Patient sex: M
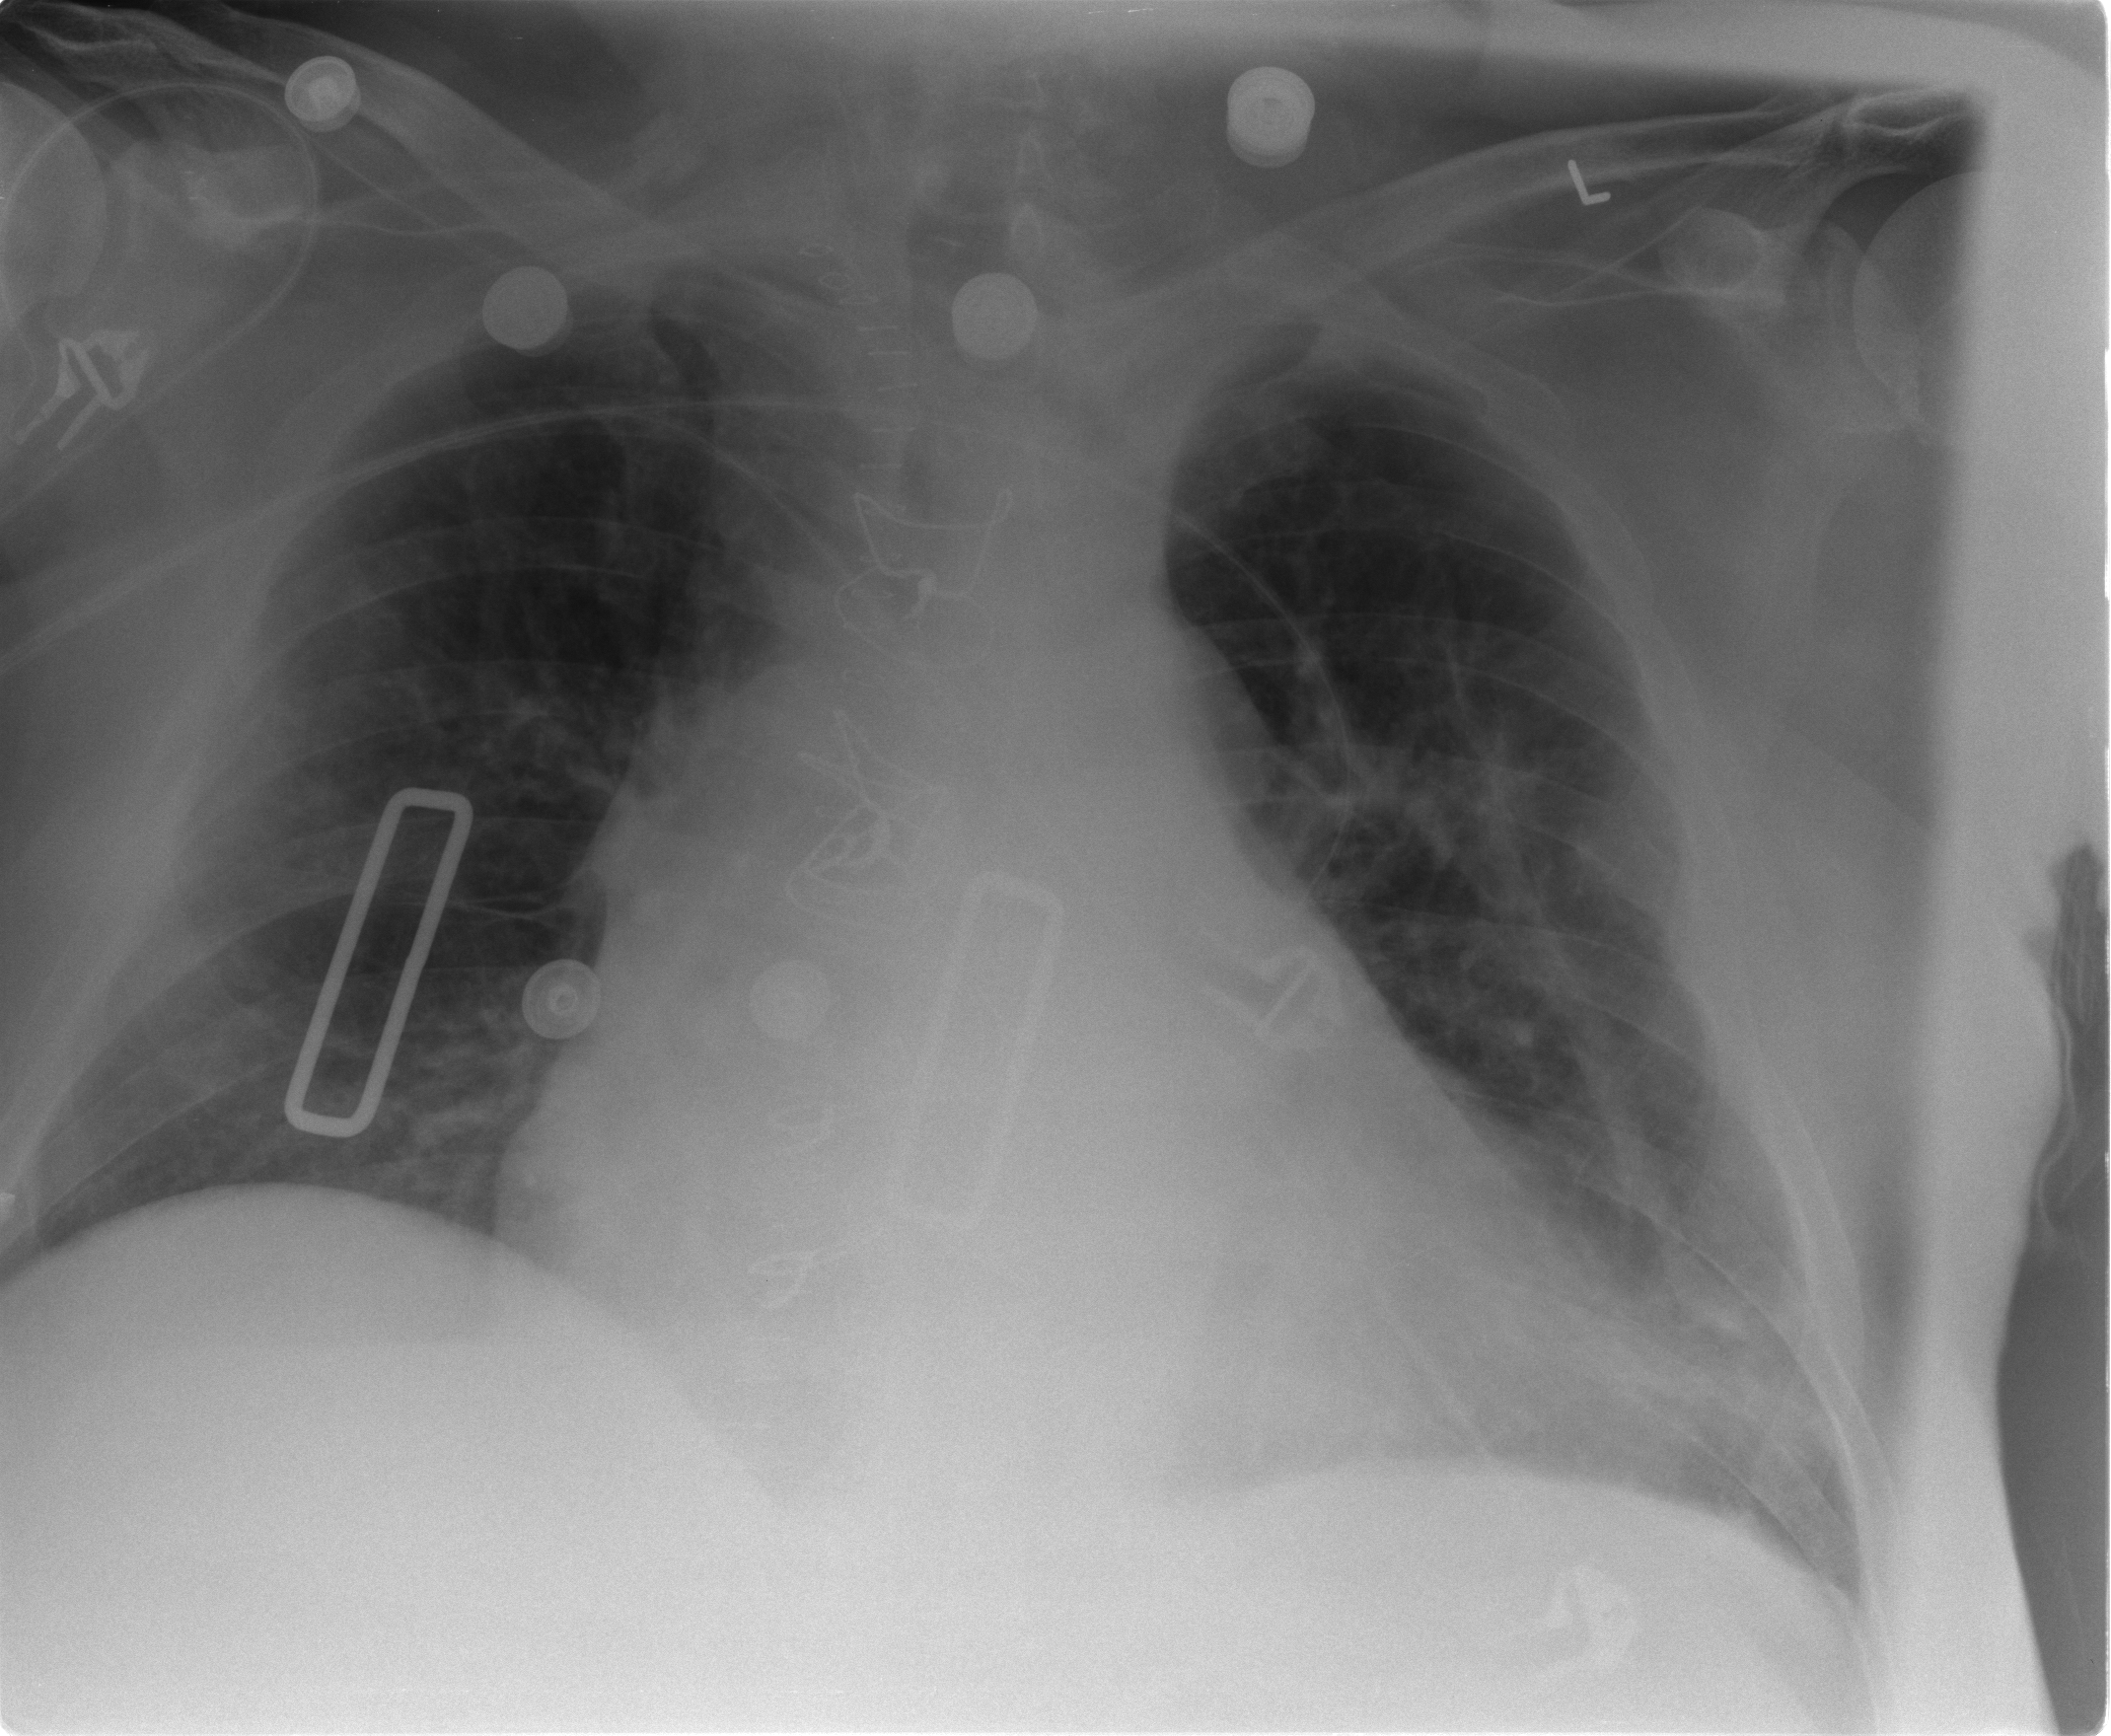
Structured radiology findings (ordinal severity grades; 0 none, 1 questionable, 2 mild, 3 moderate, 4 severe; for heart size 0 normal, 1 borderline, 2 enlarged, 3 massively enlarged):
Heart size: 2
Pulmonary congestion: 1
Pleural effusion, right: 0
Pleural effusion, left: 0
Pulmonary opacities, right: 0
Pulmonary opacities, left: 0
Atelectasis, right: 2
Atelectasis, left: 2